Interaction volume radius: 5 \u00c5
Interaction volume height: 20 \u00c5
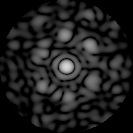
Disorder parameter: 0.6312